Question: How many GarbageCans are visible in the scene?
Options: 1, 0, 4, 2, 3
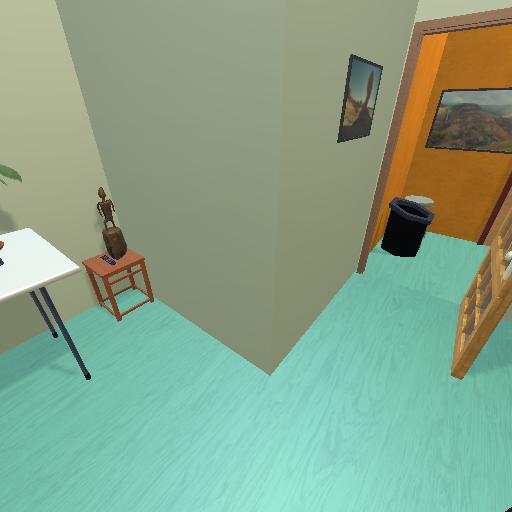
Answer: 1